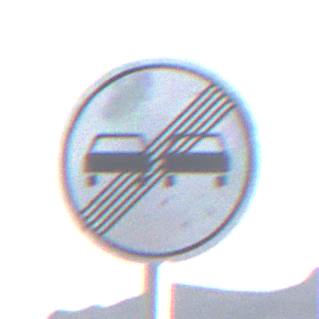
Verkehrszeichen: EndeUeberholverbot
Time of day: SunriseSunset
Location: Outdoor (Nature)
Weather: PartlyCloudy
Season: NotSpecified
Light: Natural